Question: i have three combobox and one textbox in my form application,
this is the combobox and textbox

the question is, how to input text box automatically when combobox changed.
example :
1 :
when i choose combobox 1 "value" then textbox value changed to +1
when i choose combobox 1 "select radio" the texbox value changed to null so the textbox value is ""
2:
when i choose combobox 1 "value" then textbox value changed to +1
when i choose combobox 2 "value" then textbox value changed to +1 so the textbox value is "2"
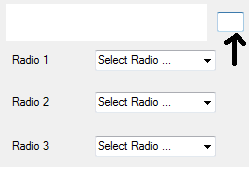
Answer: Bind all 3 combo boxes SelectedIndexChanged event to one event handler and call a generic function to calculate the count.
Example:
'''
private void cmbBox_SelectedIndexChanged(object sender, EventArgs e)
{
RecalcTotal();
}
private void RecalcTotal()
{
int counter = 0;
if(cmbBox1.SelectedIndex > 0)
counter++;
if(cmbBox2.SelectedIndex > 0)
counter++;
if(cmbBox3.SelectedIndex > 0)
counter++;
txtBox1.Text = string.Empty;
if(counter > 0)
txtBox1.Text = counter.ToString();
}
'''